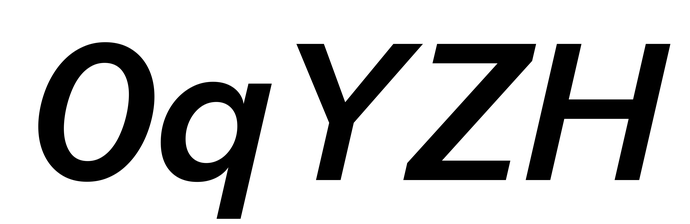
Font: InstrumentSans-Italic_SemiBold_Italic